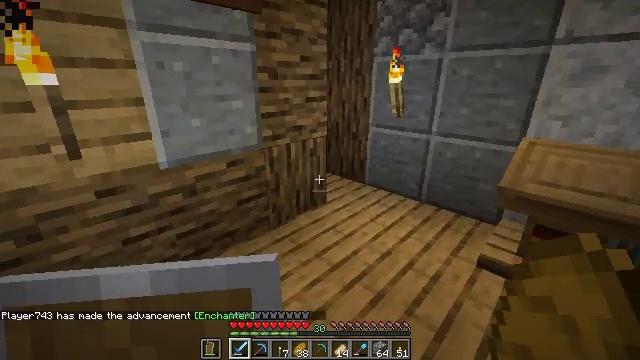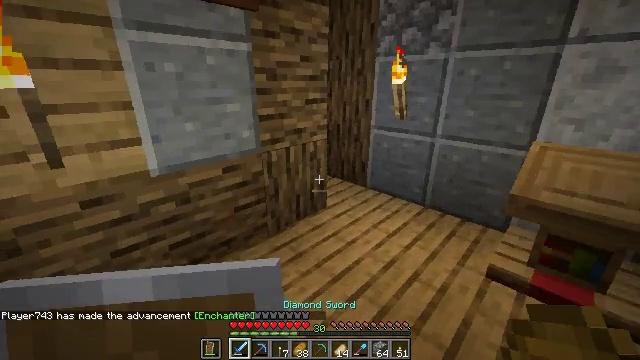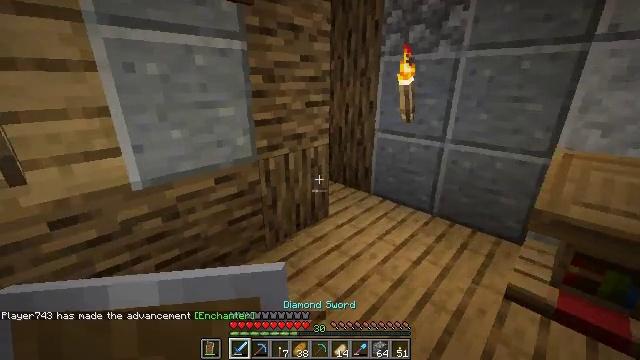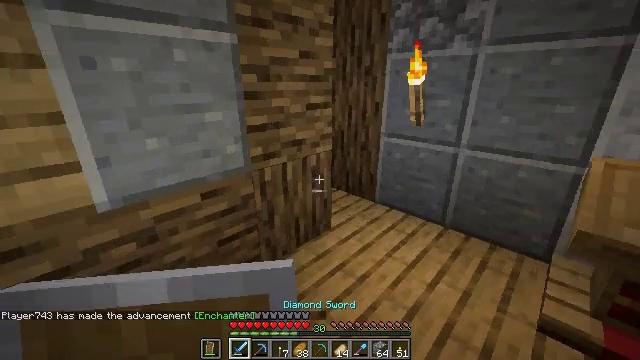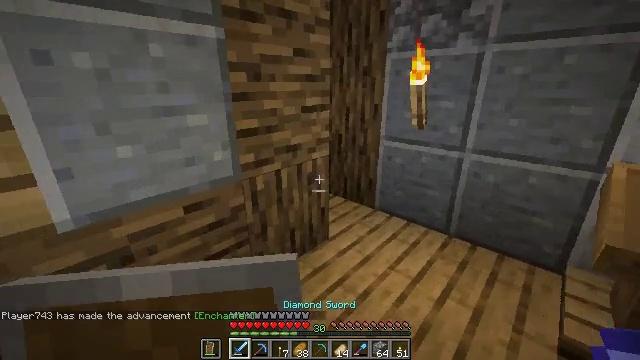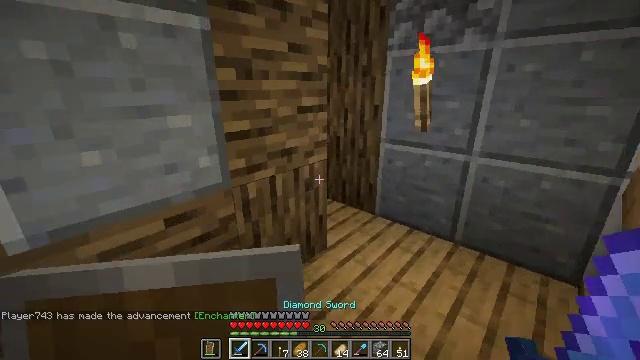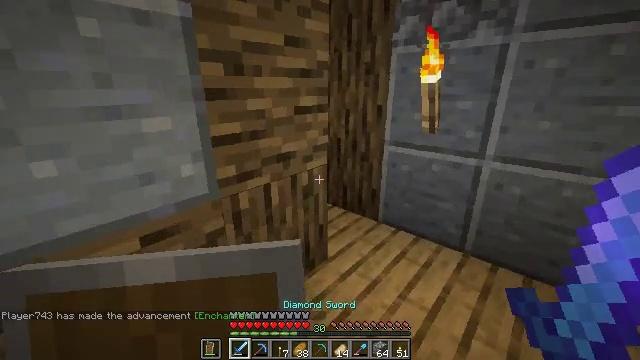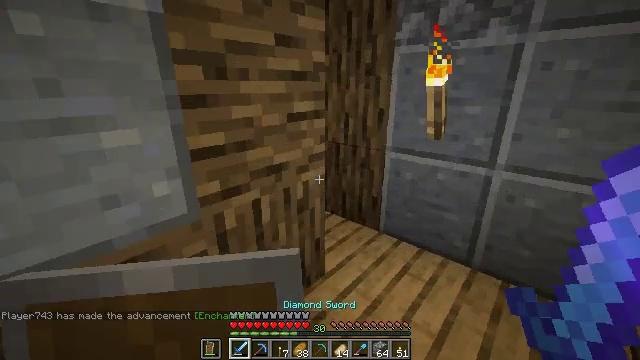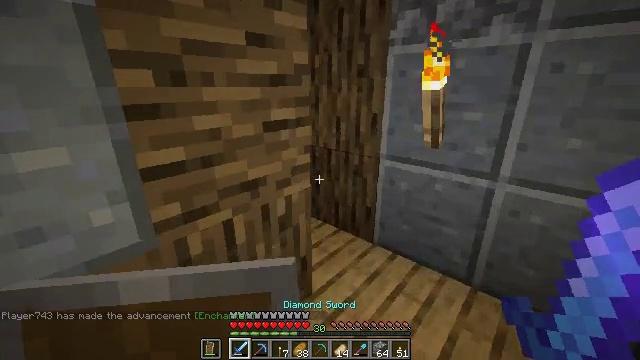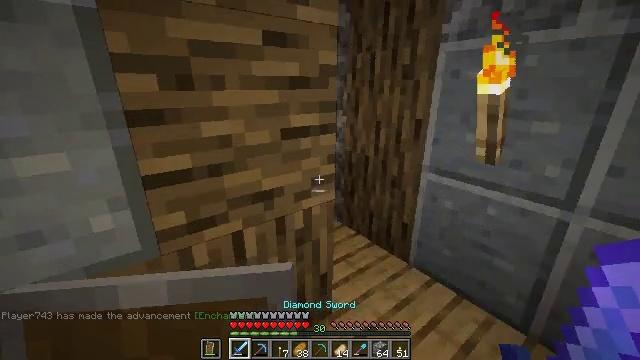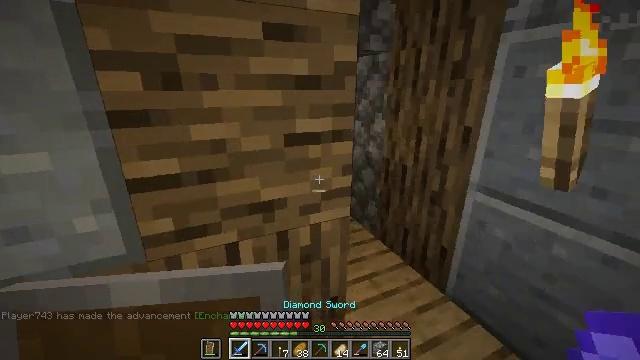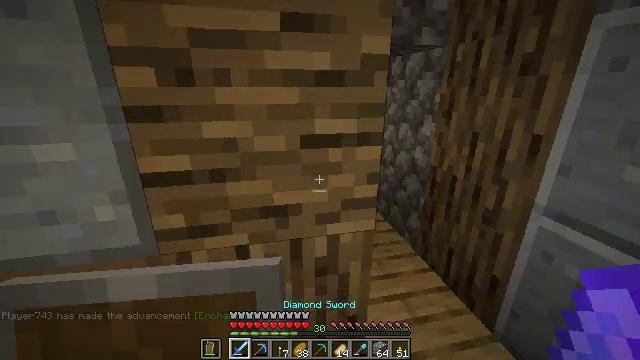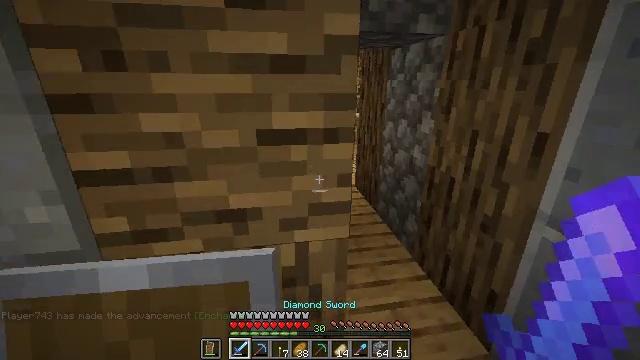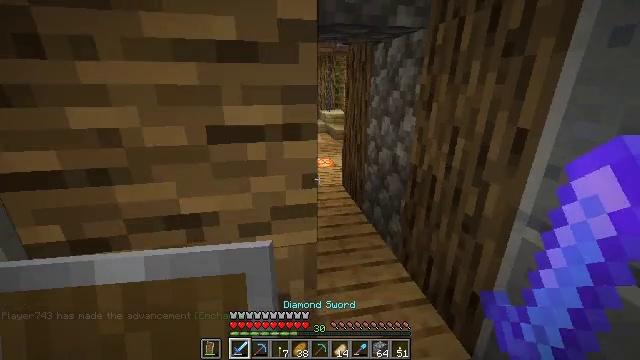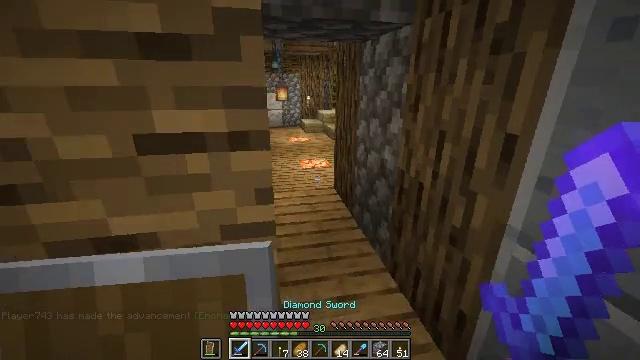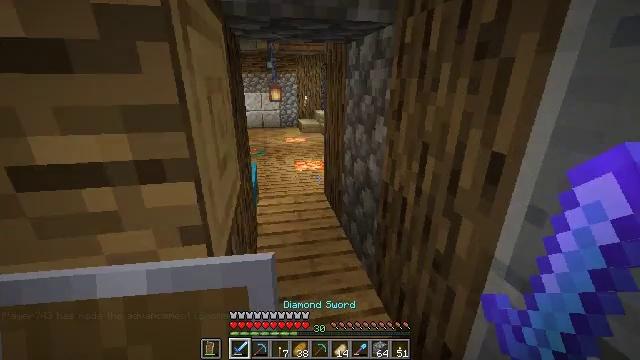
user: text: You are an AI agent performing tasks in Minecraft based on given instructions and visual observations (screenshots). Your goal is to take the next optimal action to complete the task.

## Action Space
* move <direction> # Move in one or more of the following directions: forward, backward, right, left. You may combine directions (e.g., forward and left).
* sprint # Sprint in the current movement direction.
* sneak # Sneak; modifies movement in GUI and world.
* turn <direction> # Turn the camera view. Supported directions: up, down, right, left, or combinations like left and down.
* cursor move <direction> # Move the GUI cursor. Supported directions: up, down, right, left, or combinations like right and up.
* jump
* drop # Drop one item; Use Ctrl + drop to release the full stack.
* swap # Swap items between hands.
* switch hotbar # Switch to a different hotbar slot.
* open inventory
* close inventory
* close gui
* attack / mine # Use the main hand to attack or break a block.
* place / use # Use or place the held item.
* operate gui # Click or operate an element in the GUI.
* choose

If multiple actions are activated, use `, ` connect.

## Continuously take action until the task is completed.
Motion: motion action
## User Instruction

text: Create a crossbow with gathered materials.
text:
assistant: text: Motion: move forward, switch to hotbar 1
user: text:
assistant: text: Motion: move forward, switch to hotbar 1
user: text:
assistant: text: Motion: move forward
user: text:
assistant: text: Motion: move forward, turn right
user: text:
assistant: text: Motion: move forward
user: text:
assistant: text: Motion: move forward
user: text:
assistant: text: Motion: move forward and move right
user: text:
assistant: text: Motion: move forward and move right
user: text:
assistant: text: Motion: move forward and move right, turn left
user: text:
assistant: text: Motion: move forward and move right, turn left
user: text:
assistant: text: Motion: move forward and move right, turn left
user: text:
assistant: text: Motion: move forward and move right, turn left
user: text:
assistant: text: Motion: move forward and move right, turn right
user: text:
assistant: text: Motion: move forward and move right
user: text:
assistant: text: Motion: move forward and move right
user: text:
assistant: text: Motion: no_op
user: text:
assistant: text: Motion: no_op
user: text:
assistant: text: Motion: turn left
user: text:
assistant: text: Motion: move forward, turn left
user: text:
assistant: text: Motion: move forward, turn left
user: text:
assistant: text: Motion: turn left
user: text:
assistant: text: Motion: no_op
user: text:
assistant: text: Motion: move forward
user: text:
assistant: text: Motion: move forward
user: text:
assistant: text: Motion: move forward
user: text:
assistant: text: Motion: move forward
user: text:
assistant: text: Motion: move forward
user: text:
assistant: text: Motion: move forward
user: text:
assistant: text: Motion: move forward
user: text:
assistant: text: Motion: move forward